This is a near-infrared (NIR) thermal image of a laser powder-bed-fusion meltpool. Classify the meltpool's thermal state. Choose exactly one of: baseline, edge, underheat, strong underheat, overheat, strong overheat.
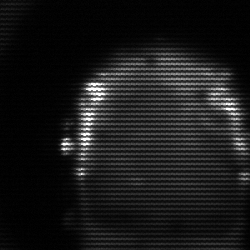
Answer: baseline